Question: Window have empty space in right and bottom about 3cm. It looks like the screen had pushed away. I rotate my screen to reference <URL>.
Here is picture

'''
import cv2
cap = cv2.VideoCapture(0) #return 0 or -1
while cap.isOpened():
ret, img = cap.read()
h,w = img.shape[:2]
center = (w/2, h/2)
M = cv2.getRotationMatrix2D(center, 90, 1)
img = cv2.warpAffine(img, M, (h, w))
#flip the image vertically
img = cv2.flip(img, 1)
if cv2.waitKey(1)&0xFF == ord('q'):
break
if not ret:
print('no camera connected!')
cv2.imshow('camera-0', img)
cap.release()
cv2.destroyAllWindows()
'''
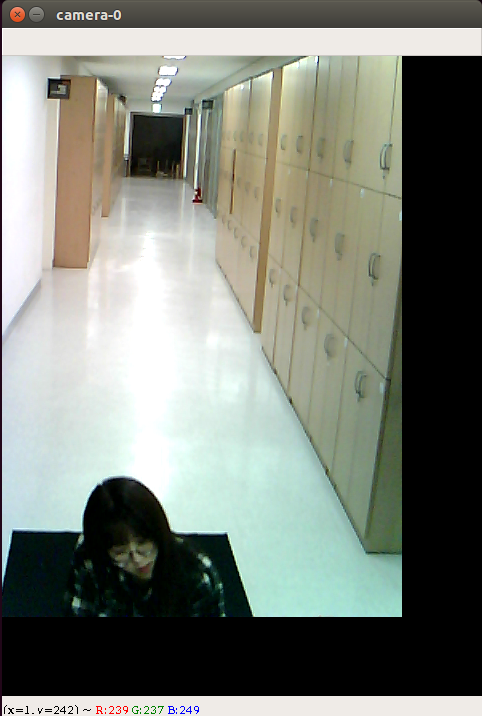
Answer: The problem lies in the line 'img = cv2.warpAffine(img, M, (h, w))' where 'h' and 'w' must be interchanged.
The function 'cv2.warpAffine()' creates a new image with the rotation matrix 'M'. But since 'w' and 'h' have been interchanged the resulting frame appears to have been translated resulting in the black region.
Replace the above line with 'img = cv2.warpAffine(img, M, (w, h))'
The resulting output of this code would result in the opposite ends being chopped off. To know how to rotate images properly (without chopping edges) you have alook at <URL>